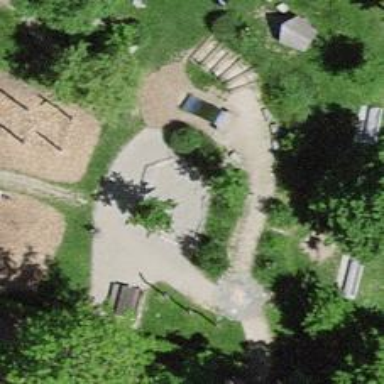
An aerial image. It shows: Park with broadleaved deciduous trees.